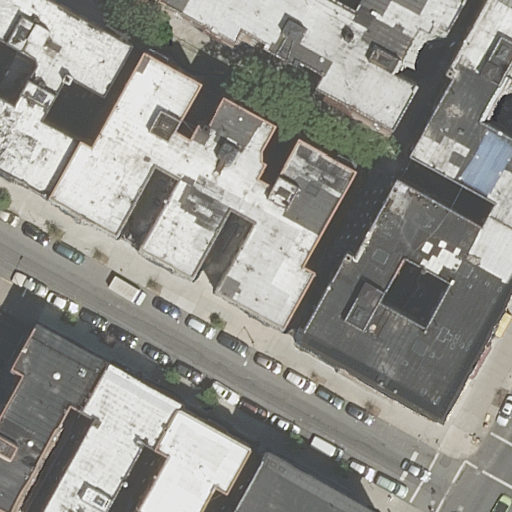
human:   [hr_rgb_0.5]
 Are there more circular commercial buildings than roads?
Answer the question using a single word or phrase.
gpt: no

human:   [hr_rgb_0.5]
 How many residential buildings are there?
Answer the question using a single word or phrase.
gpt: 10

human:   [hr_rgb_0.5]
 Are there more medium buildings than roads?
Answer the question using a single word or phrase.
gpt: no

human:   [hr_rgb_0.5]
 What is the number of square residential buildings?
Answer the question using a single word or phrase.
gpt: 0

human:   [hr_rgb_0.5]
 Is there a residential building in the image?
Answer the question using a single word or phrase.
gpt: yes

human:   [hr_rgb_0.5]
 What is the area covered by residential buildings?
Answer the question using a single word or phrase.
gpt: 4628m2

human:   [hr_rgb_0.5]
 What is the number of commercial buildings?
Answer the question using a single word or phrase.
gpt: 0

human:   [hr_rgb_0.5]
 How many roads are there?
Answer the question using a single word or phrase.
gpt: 2

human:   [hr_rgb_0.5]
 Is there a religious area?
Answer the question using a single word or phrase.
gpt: no

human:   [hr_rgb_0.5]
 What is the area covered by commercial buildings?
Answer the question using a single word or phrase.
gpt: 0m2

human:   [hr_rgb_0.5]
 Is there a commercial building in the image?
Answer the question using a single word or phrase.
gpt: no

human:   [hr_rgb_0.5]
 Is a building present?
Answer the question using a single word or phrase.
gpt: yes

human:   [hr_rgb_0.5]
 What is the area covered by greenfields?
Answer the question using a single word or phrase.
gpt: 0m2

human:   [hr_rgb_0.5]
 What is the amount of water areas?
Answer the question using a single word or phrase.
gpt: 0

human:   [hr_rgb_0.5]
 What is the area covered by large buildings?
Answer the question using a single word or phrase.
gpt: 4201m2

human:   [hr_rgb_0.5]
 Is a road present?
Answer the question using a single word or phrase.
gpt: yes

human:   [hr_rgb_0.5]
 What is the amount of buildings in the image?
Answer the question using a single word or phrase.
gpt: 10

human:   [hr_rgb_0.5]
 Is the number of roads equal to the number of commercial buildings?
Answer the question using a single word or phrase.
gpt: no

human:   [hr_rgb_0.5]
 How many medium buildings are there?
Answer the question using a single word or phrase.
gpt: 1

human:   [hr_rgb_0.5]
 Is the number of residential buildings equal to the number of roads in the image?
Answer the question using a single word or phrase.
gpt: no

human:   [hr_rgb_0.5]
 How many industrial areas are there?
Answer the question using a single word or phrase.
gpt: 0

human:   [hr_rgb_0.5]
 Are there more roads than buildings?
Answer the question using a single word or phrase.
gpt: no

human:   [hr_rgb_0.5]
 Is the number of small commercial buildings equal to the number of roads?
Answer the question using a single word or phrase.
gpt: no

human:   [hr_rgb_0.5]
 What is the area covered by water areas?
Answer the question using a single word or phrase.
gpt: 0m2

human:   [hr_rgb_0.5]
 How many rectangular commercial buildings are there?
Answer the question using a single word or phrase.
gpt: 0

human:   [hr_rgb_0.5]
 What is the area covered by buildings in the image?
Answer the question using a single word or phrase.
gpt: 4628m2

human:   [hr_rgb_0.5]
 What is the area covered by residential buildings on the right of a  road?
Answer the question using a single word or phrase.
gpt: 1145m2

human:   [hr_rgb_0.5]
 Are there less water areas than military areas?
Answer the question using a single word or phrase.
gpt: no

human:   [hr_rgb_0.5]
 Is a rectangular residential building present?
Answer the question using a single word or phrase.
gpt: yes

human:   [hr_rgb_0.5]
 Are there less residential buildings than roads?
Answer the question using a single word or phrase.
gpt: no

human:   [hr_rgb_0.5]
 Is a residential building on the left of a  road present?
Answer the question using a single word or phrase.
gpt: yes

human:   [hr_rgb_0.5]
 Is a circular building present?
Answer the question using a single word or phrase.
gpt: no

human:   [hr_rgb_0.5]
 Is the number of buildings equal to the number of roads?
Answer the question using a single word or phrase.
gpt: no

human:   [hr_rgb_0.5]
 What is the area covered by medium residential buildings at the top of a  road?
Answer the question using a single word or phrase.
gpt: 0m2

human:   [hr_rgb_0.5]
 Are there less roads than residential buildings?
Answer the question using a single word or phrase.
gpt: yes

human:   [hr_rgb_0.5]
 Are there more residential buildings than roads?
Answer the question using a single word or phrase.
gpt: yes

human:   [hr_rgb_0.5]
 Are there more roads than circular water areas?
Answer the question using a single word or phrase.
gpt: yes

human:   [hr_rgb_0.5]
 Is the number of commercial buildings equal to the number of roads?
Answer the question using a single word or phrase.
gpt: no

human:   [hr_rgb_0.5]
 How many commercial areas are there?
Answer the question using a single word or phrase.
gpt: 0

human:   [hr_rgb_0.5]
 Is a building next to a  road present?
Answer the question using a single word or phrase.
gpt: yes

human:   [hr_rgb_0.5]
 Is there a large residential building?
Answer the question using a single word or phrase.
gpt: yes

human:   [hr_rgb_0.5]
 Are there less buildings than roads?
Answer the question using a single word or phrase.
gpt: no

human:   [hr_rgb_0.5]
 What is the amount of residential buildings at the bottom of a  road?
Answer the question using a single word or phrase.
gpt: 4

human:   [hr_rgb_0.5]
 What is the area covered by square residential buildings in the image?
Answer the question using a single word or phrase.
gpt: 0m2

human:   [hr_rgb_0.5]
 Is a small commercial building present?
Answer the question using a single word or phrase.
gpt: no

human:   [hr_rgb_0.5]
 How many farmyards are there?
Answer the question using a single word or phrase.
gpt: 0

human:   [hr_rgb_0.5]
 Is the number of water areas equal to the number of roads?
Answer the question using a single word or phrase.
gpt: no

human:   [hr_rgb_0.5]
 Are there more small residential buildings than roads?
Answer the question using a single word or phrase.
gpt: yes

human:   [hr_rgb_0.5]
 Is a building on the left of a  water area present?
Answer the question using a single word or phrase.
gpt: no

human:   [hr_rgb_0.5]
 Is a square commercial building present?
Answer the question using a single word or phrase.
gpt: no

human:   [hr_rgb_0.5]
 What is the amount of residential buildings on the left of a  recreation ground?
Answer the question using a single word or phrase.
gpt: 0

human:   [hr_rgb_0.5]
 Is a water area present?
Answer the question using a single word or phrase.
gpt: no

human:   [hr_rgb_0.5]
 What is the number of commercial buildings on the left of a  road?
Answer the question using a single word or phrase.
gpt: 0

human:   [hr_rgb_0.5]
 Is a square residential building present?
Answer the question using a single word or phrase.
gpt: no

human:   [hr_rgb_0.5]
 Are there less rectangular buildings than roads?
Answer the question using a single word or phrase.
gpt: no

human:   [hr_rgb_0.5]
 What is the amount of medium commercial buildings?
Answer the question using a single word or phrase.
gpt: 0

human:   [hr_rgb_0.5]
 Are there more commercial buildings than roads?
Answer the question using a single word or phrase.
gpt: no

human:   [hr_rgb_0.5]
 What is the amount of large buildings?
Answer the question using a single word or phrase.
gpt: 4

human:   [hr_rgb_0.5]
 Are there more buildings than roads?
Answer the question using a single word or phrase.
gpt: yes

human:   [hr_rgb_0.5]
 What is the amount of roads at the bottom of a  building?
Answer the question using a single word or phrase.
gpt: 2

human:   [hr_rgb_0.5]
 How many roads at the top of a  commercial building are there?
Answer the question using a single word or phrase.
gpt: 0

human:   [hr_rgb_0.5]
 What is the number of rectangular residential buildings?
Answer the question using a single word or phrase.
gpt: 6

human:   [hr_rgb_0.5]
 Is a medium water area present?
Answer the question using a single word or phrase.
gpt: no

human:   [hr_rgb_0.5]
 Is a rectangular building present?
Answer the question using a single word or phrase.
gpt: yes